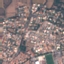
Land use / land cover class: Residential